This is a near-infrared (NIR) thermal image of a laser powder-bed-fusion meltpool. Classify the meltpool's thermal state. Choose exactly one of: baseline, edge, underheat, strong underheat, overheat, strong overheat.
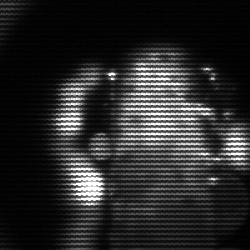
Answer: strong underheat